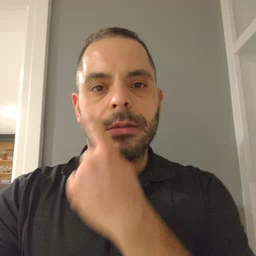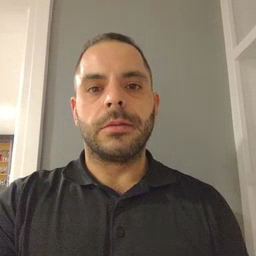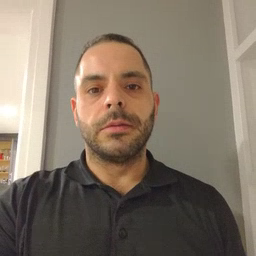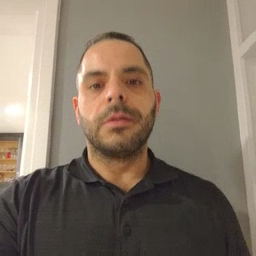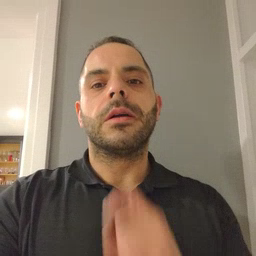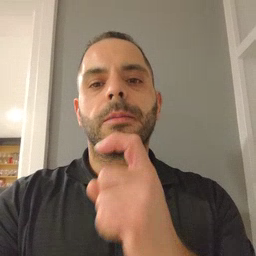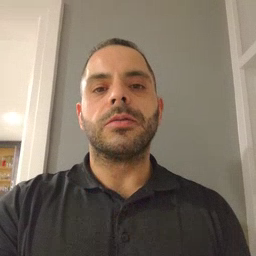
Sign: garbage